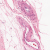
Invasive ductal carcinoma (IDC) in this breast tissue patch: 0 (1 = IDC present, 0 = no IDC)